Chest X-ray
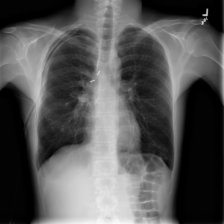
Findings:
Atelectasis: negative
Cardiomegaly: negative
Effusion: negative
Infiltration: negative
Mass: negative
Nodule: negative
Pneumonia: negative
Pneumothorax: positive
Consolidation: negative
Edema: negative
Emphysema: negative
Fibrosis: negative
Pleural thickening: negative
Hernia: negative